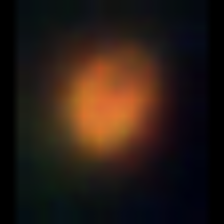
Taxon: NanoPlankton
Group: Other